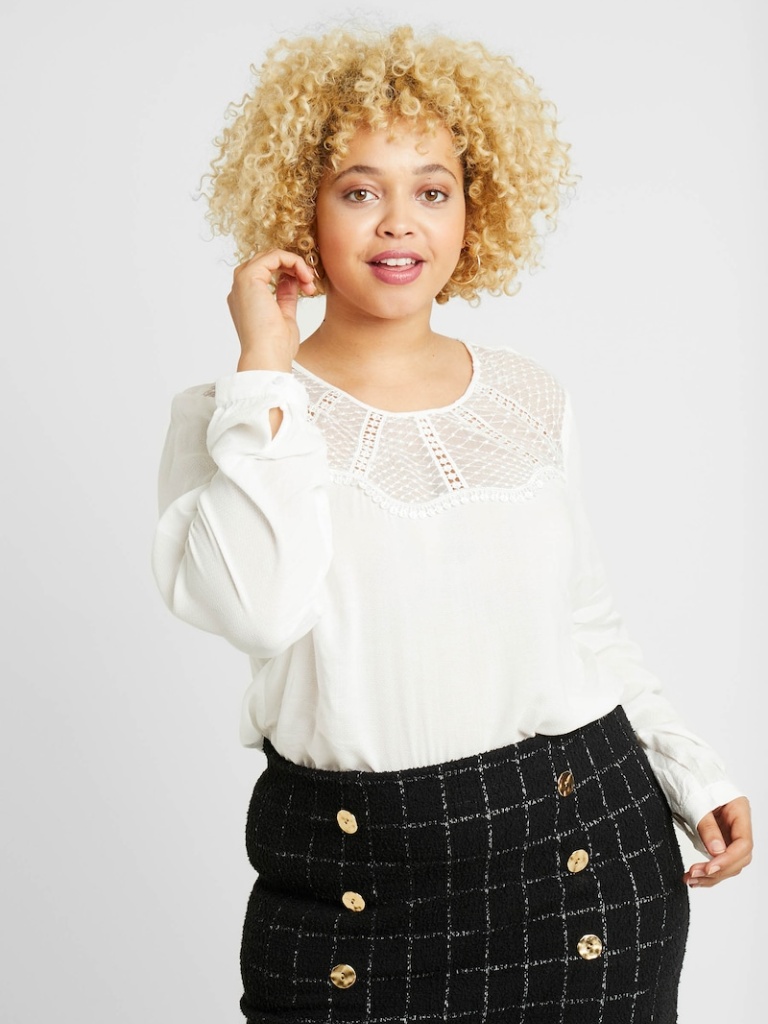
cotton loose a long-sleeved with the sleeves down hip length Fully Tucked in crew blouse